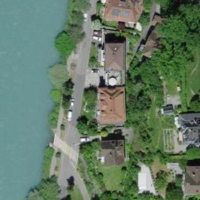
EUNIS habitat code: 55
Species observed at this site:
Aesculus hippocastanum
Lonicera acuminata
Symphoricarpos albus